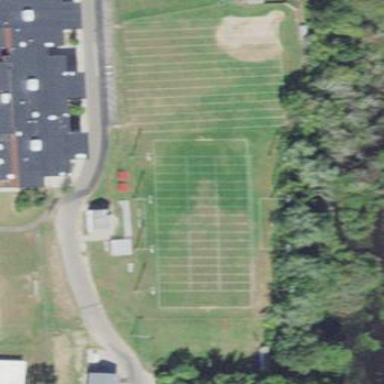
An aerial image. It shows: Grass pitch designated for American football.